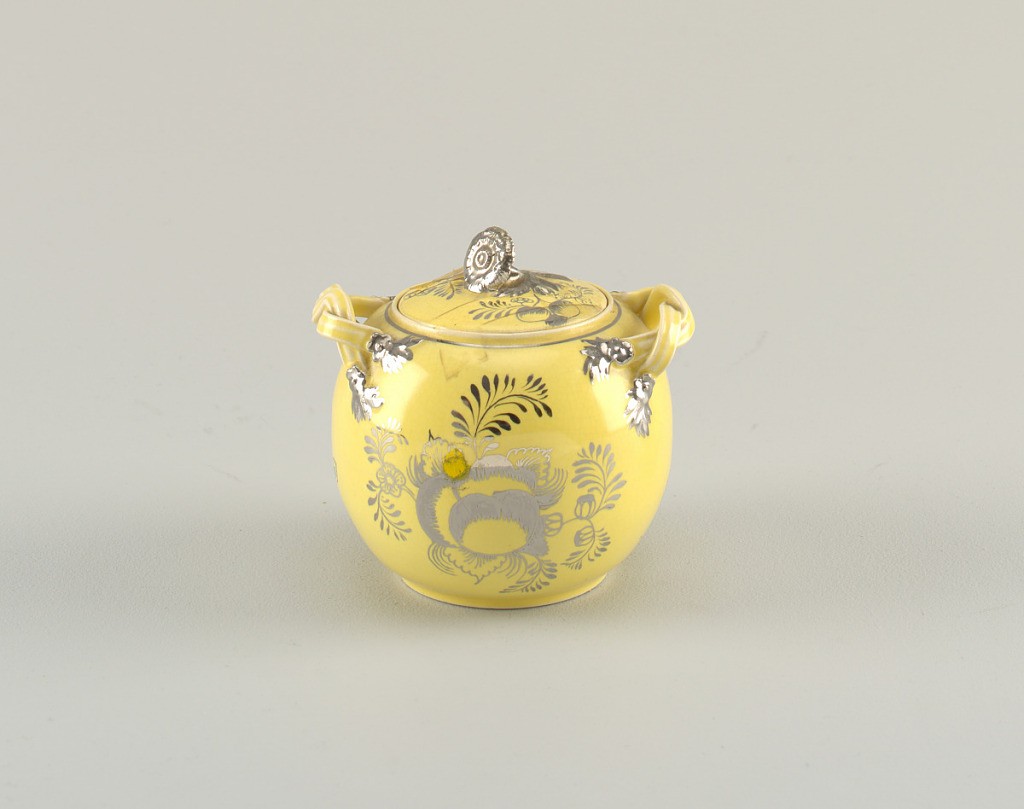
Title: Tea set
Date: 18th–mid-19th century
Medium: Leeds pottery, silver resist
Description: sugar bowl, sperical form

Lid is also with bowl, numbered with components, b is lid